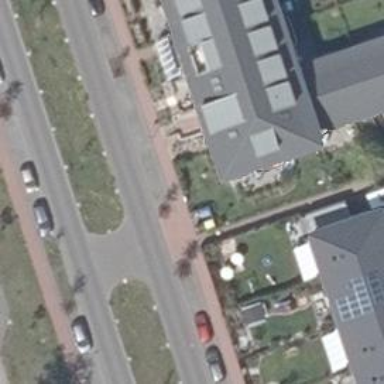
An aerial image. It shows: Residential road with asphalt surface. It includes cycle track.